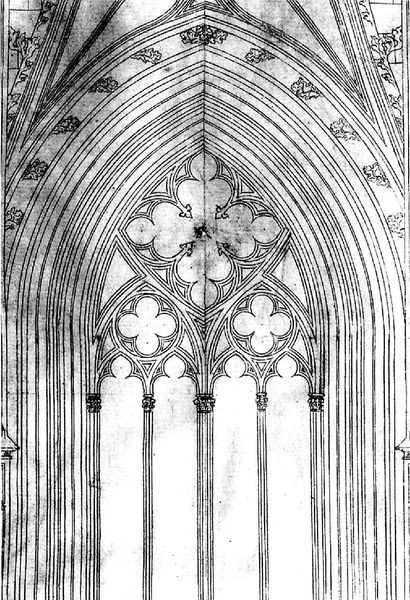
Titel: Mittelalterlicher Fassadenplan (Plan F) des Kölner Doms
Institution: Köln, Dombauarchiv
Schlagwörter: fenster, grau, schwarz, skizze, säule, säulen, weiss, zeichnung, rose, muster, bild, kirche, gotik, bogen, ornamente, foto, dom, druck, schwarz-weiß, kathedrale, kapitell, portal, gotisch, spitzbogen, kitche, gothik, aufriss, fensterrose, gewände, vierpass, scharzweiss, eskise, bauzeichner, kathrdrale